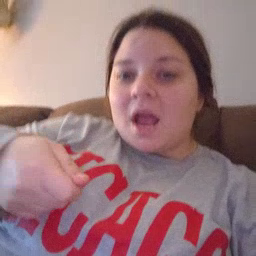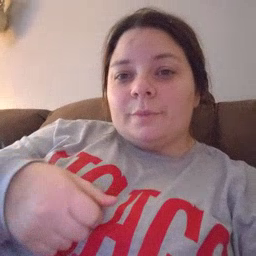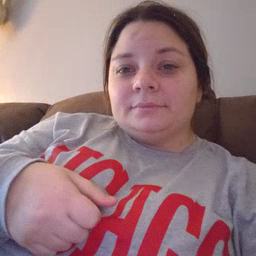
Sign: vacuum